Field crop: maize
Growth stage: 1
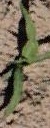
Species: maize